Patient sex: M
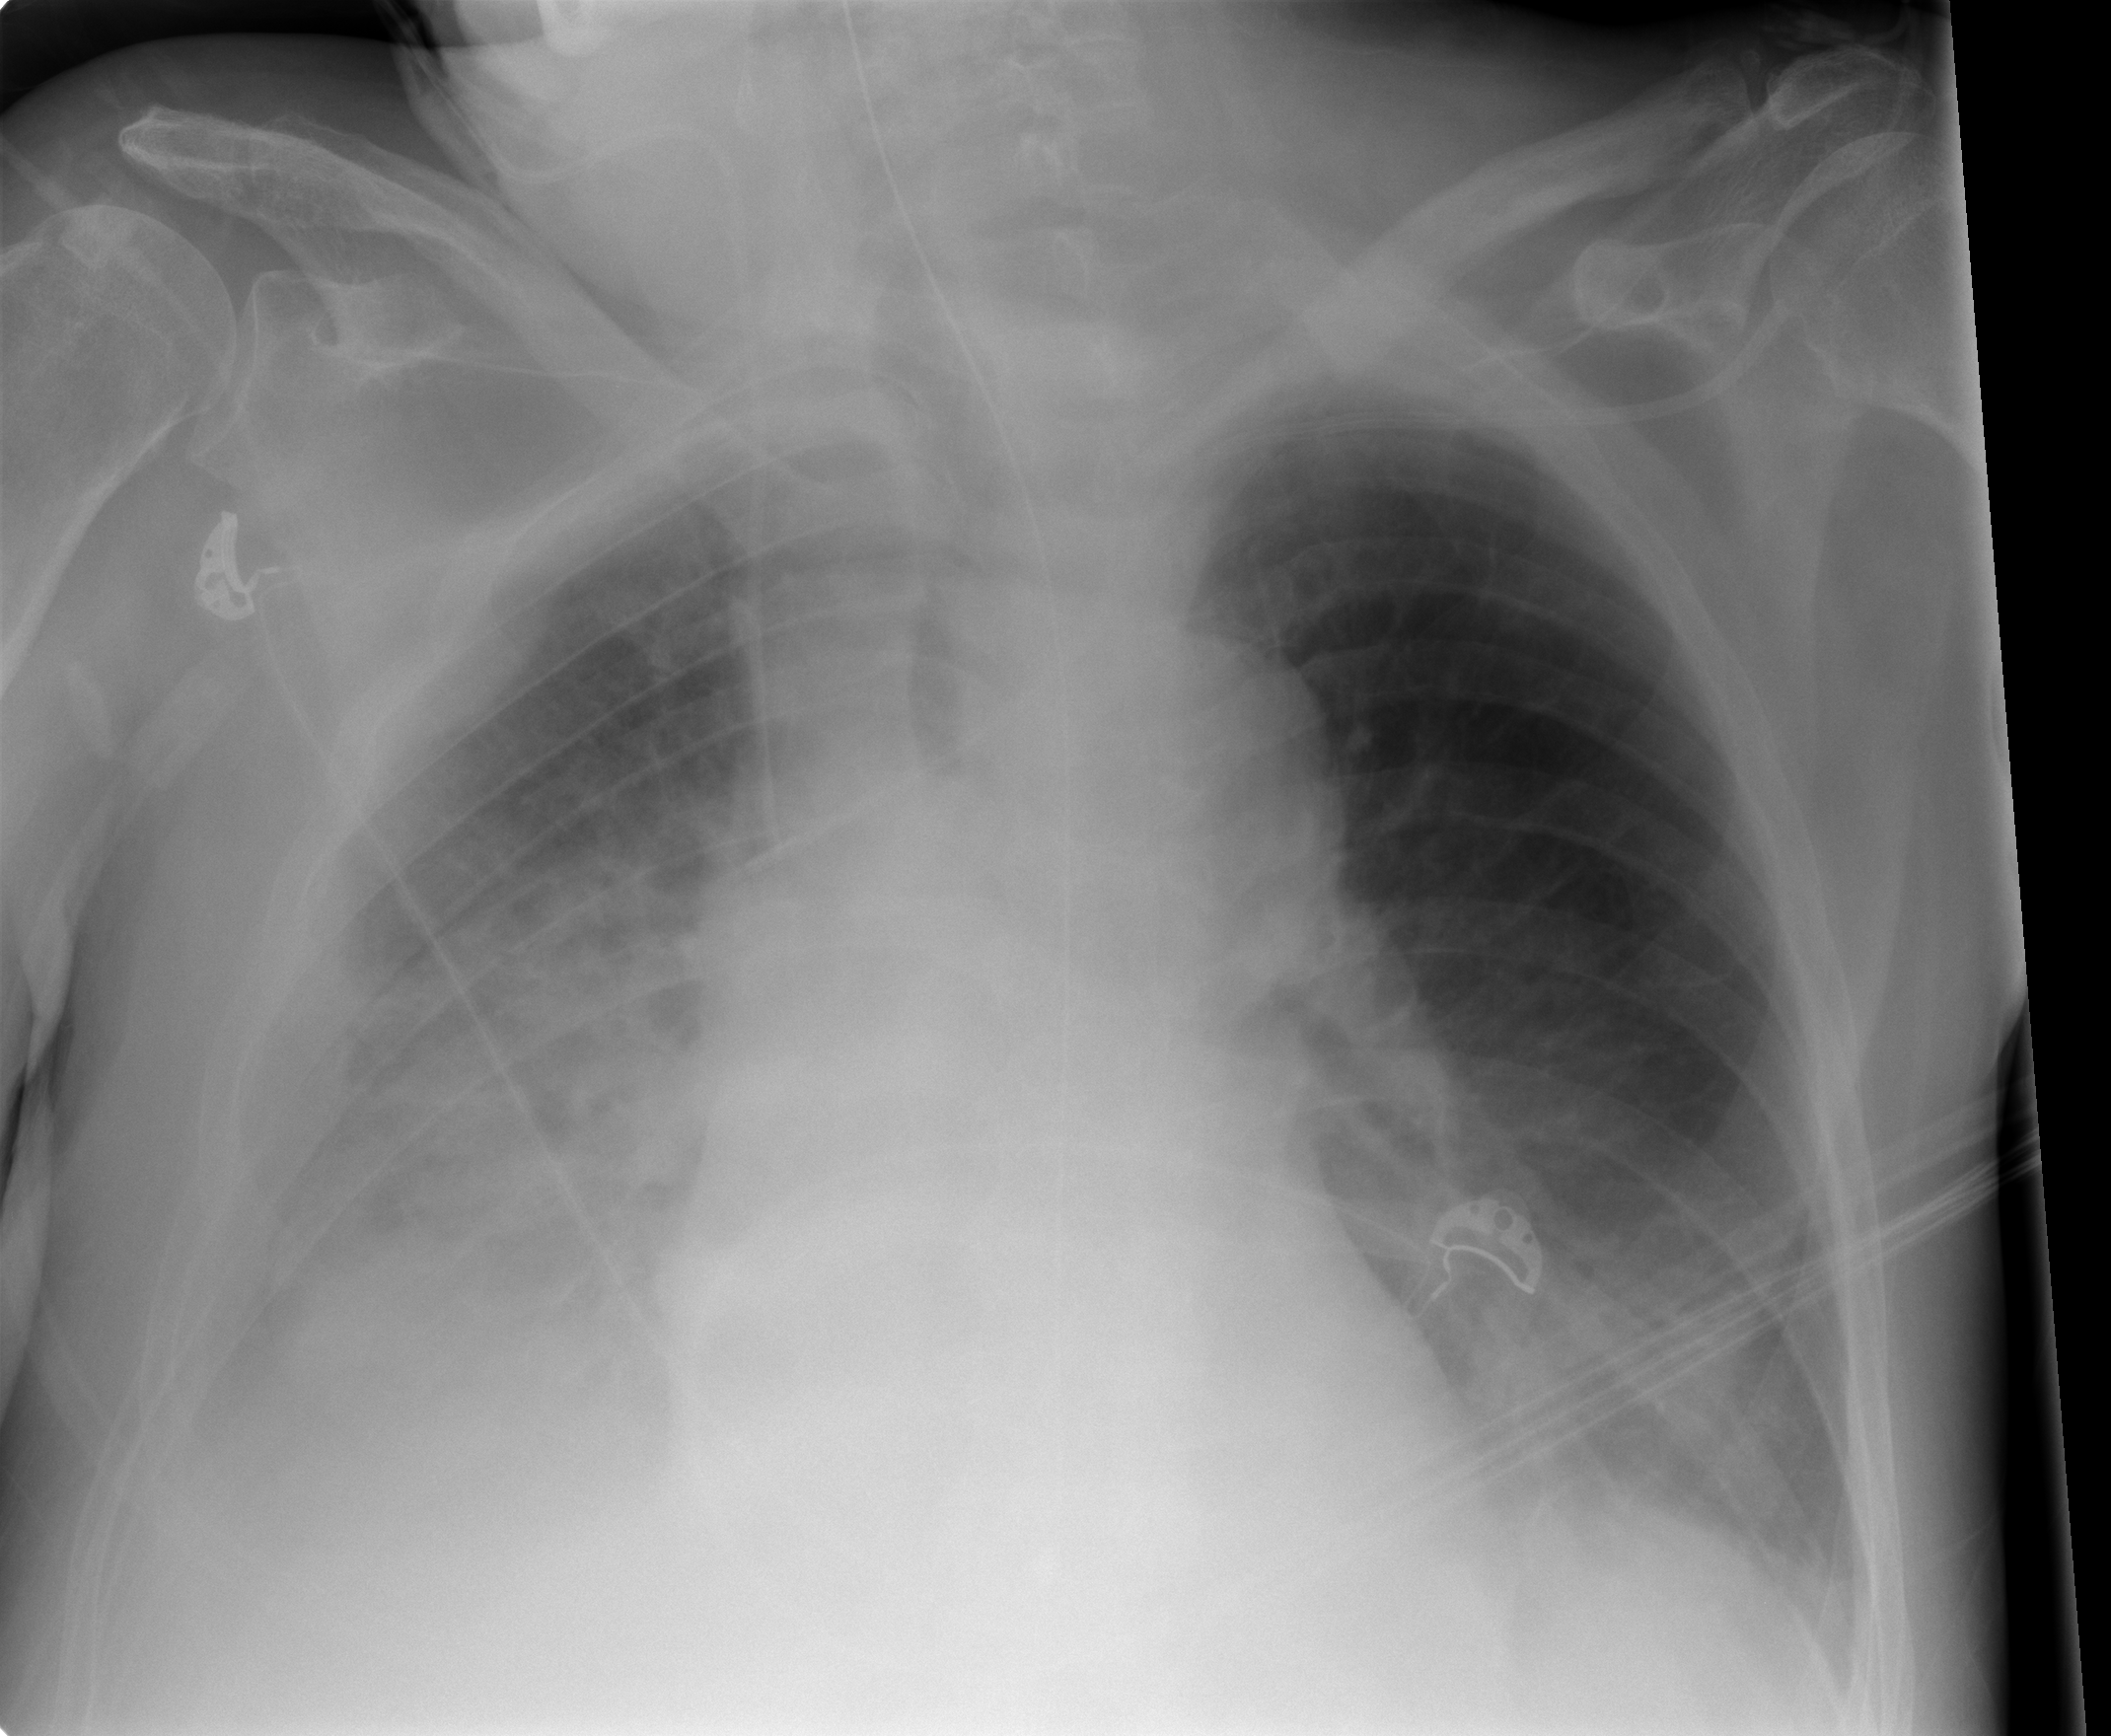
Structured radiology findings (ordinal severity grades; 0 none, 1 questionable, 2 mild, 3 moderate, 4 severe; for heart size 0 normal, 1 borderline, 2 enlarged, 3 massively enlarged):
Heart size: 0
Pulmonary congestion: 1
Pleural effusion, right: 3
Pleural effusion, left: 1
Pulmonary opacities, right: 0
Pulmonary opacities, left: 0
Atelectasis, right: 3
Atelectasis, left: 2